Question: I have the following architecture for a project I'm working on.

My question is how to begin implementing the TCP/IP responder part.
It's function, in case the diagram is hard to read, is to wait for a connection from the Order Viewing client, and subsequently notify said client of incoming orders.
I was thinking a queue, but unfortunately I don't know where something like this would fit in the VS2008 hierarchy of things.
If it's part of the ASP.NET web page, should I use the application start event to start the TCP IP responder?
It's not a web service, because those respond to http requests...
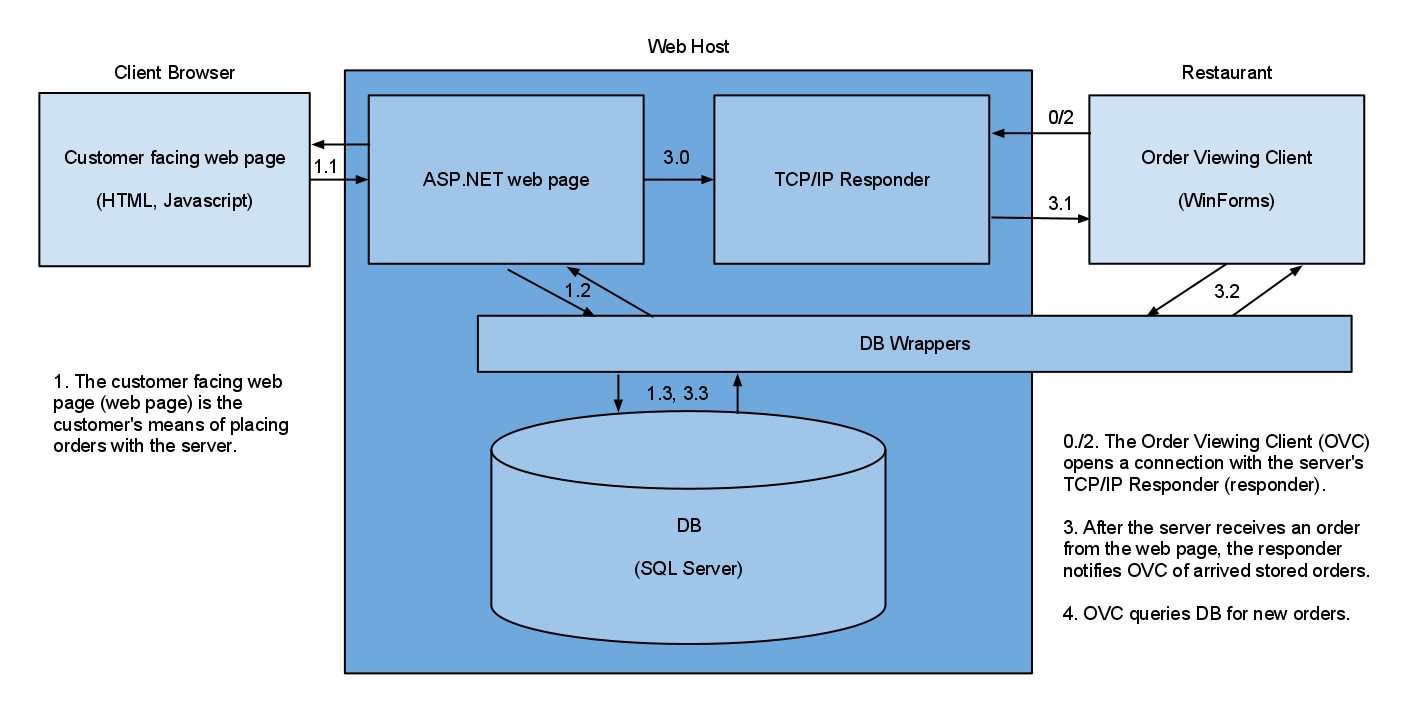
Answer: If I had to implement your "TCP responder" I'd probably implement it as a windows service and have both the ASP.NET app and the Winform client contact it (e.g. to avoid the problem of recycling of the ASP.NET etc.)
That said, I can think of gazillion easier ways to get the effect you want to achieve (getting the winform client to know about new orders) such as
- <URL>-
Heck even writing the orders to a file on a shared folder with a FileSystemWatcher would work (though I'd probably wouldn't recommend that)